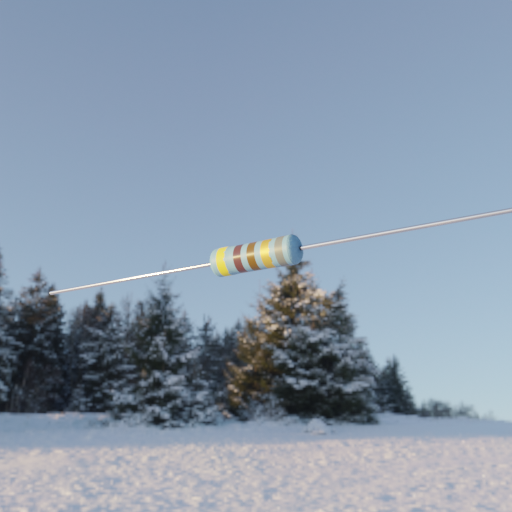
Resistor colour bands (in order): yellow, brown, brown, gold, gray